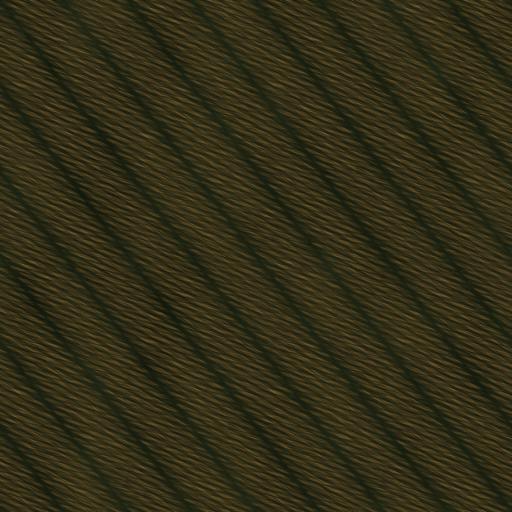
Tags: beige dark light rope string